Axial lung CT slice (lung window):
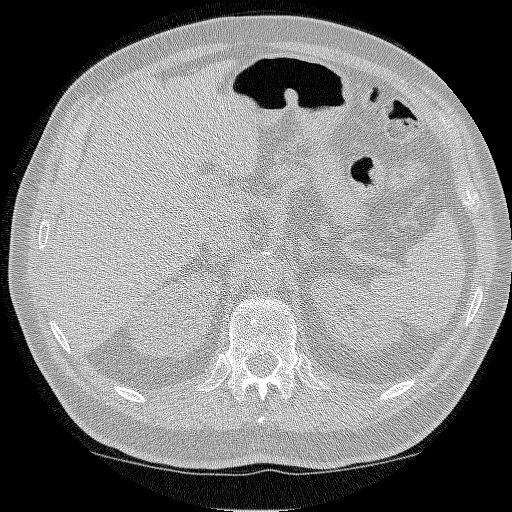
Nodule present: no